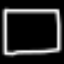
Label: square